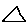
Label: triangle